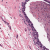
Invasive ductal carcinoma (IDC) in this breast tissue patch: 0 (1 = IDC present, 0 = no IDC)